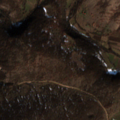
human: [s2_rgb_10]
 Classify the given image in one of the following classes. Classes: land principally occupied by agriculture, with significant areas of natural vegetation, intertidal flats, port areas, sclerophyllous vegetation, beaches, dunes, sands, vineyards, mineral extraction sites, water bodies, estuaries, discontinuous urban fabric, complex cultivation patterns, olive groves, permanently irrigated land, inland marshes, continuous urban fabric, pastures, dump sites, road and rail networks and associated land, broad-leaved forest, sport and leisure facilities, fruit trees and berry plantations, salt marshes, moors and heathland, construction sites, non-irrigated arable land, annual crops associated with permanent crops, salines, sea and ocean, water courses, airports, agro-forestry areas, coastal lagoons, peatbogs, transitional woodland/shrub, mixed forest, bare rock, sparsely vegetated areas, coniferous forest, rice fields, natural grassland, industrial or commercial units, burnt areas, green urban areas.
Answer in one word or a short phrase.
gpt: non-irrigated arable land, pastures, transitional woodland/shrub